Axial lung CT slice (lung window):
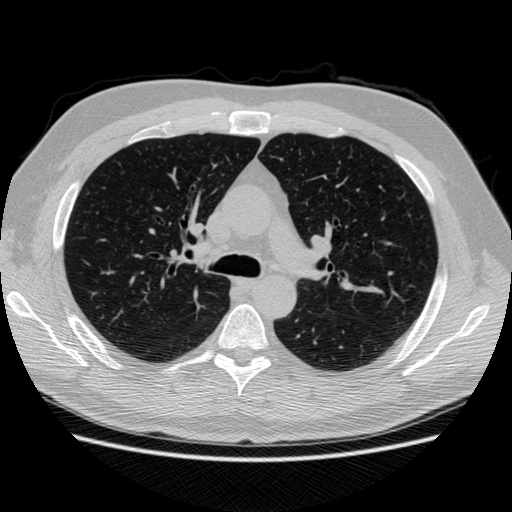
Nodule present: no